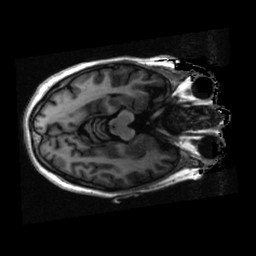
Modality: T1w
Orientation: axial